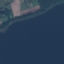
Land use / land cover: SeaLake